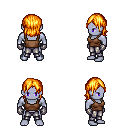
a pixel art fantasy rpg character, male body template, dark elf, purple skin, brown pirate shirt, metal pants, light blonde long bangs hairstyle, metal gloves, four views (front, back, left, right), 2x2 character sprite sheet, small pixel art, hard edges, no anti-aliasing